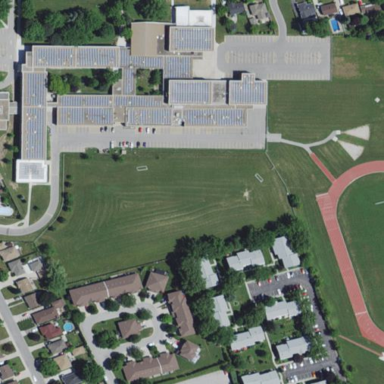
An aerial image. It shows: School.